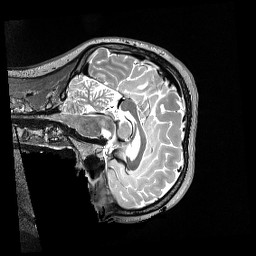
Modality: T2w
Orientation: sagittal
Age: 20
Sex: female
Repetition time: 3.2 s
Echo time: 0.563 s